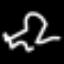
Label: squiggle